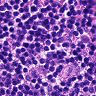
Metastatic tissue present: no